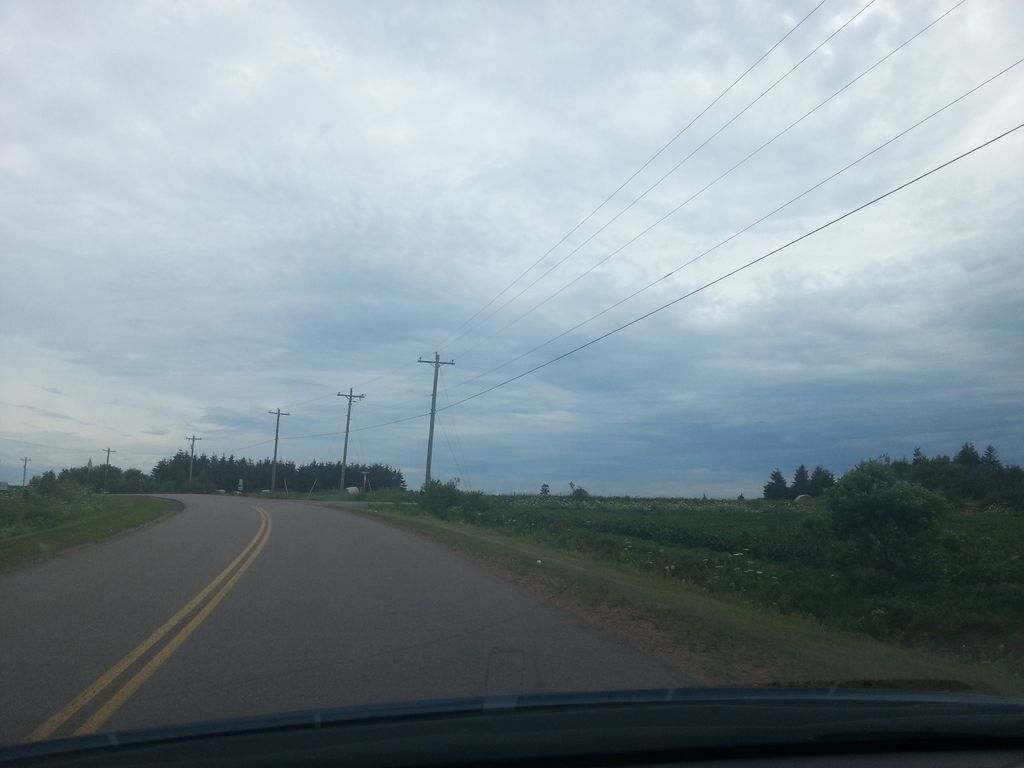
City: charlottetown